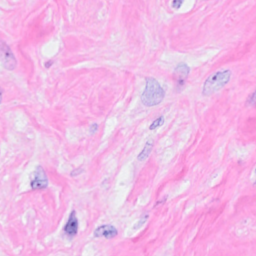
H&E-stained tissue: Breast